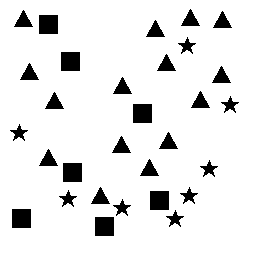
Squares: 7
Triangles: 15
Stars: 8
Total shapes: 30